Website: bh-photo
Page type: gifting
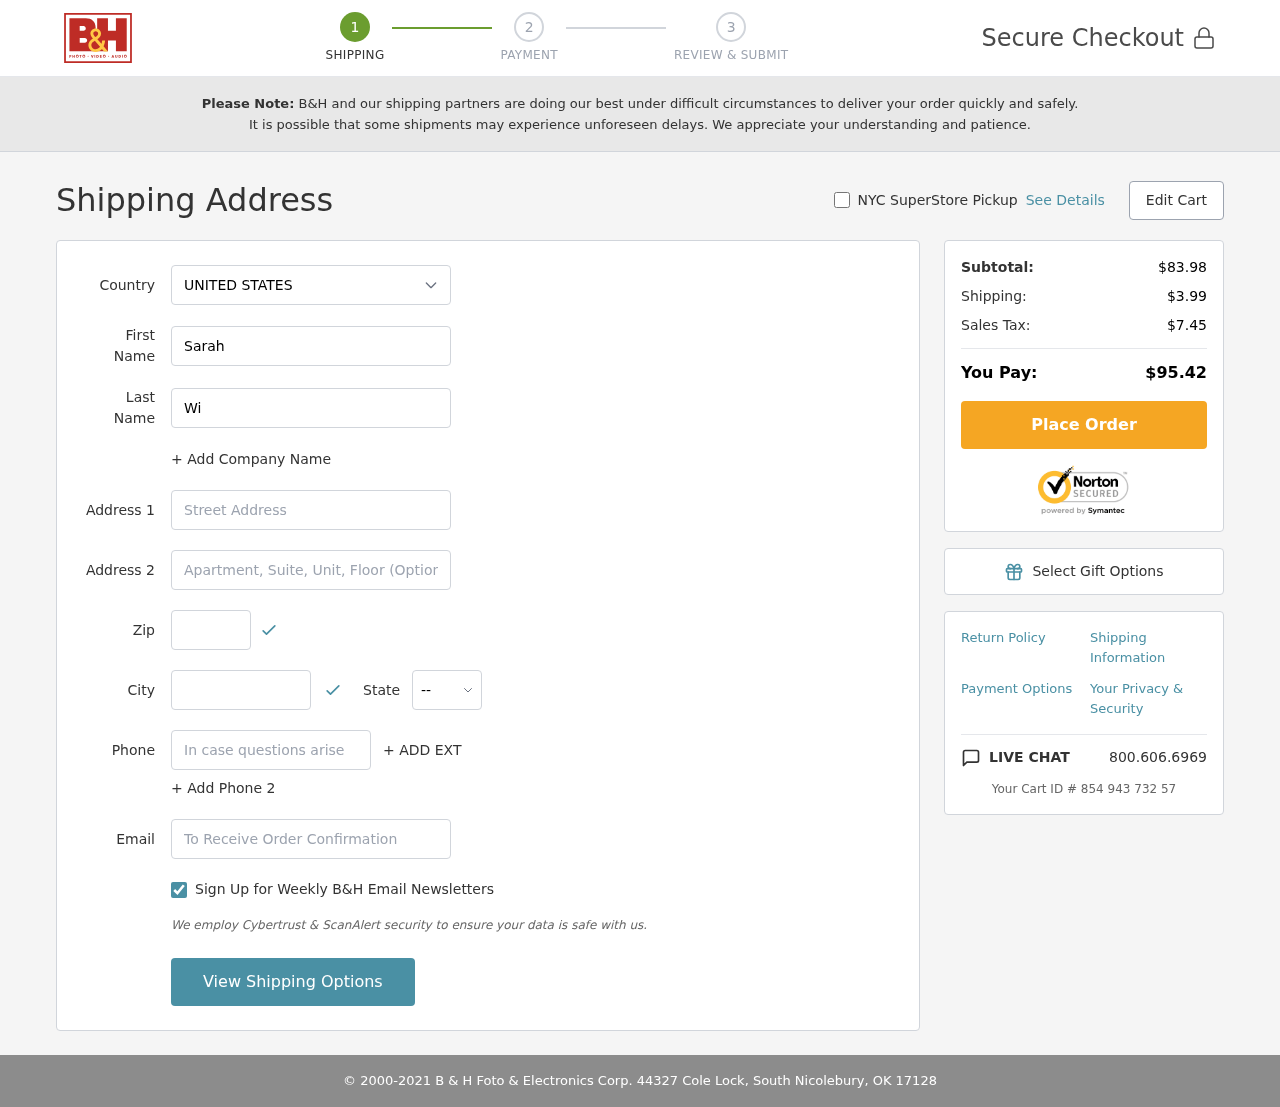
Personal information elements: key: PII_CITY
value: South Nicolebury
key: PII_COUNTRY
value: United States
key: PII_EMAIL
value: sarah.williams@yahoo.com
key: PII_FIRSTNAME
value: Sarah
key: PII_LASTNAME
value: Williams
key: PII_PHONE
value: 2422523217
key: PII_POSTCODE
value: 17128
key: PII_STATE_ABBR
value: OK
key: PII_STREET
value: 44327 Cole Lock
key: PII_STREET2
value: Suite 361
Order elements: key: ORDER_SUBTOTAL
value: $83.98
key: ORDER_SHIPPING_COST
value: $3.99
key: ORDER_TAX
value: $7.45
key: ORDER_TOTAL
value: $95.42
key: ORDER_ID
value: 854 943 732 57